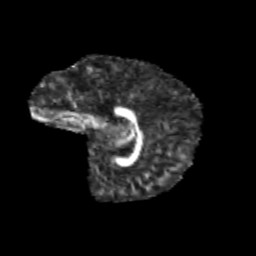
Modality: FA
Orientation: sagittal
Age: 11
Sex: female
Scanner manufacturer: siemens
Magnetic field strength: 3 T
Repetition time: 3.8 s
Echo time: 0.07 s